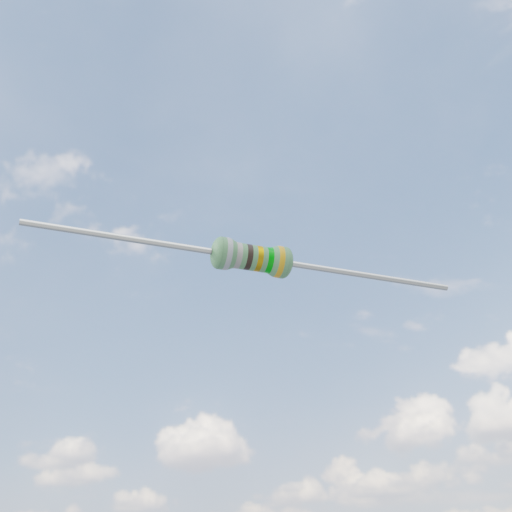
Resistor colour bands (in order): silver, silver, brown, gold, green, gold